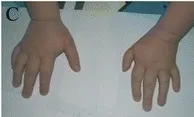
Patient at 5 years of age. Hands.
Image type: medical_photograph (other_medical_photograph)